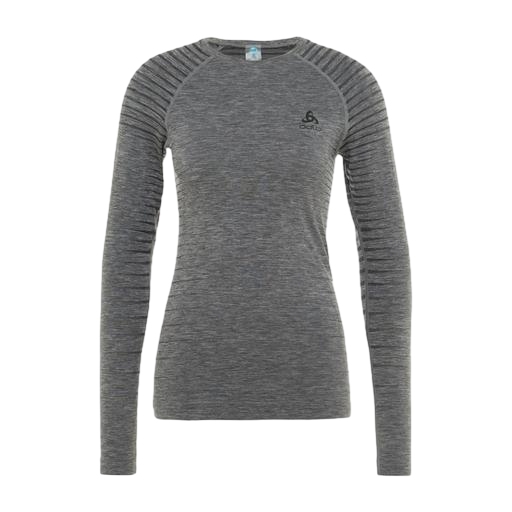
long-sleeve top, active long-sleeve tee, long-sleeve shirt, white background